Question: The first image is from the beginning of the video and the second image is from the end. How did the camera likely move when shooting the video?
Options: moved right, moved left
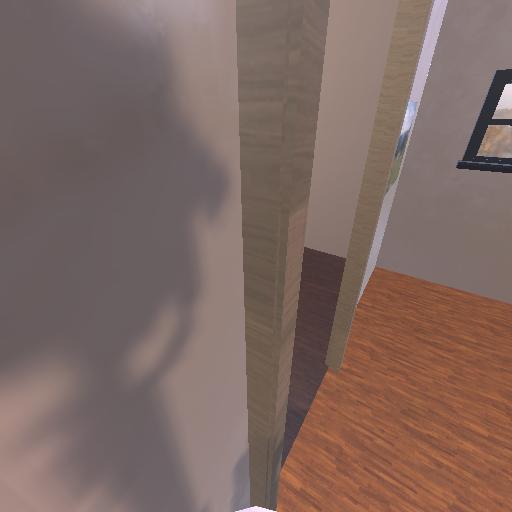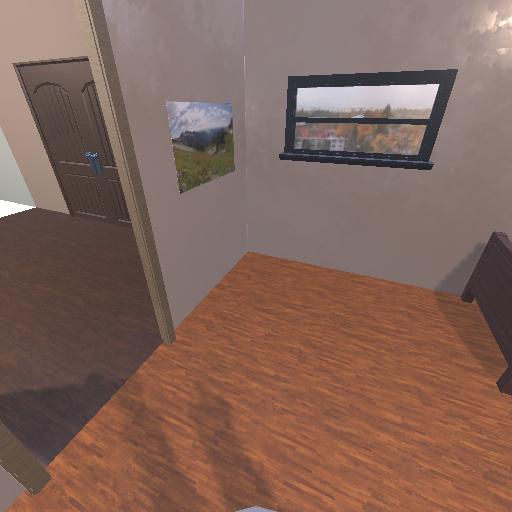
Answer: moved right